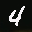
Label: 4